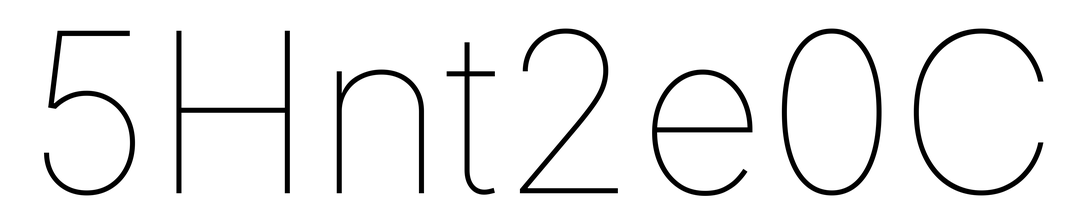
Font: Inter_Thin